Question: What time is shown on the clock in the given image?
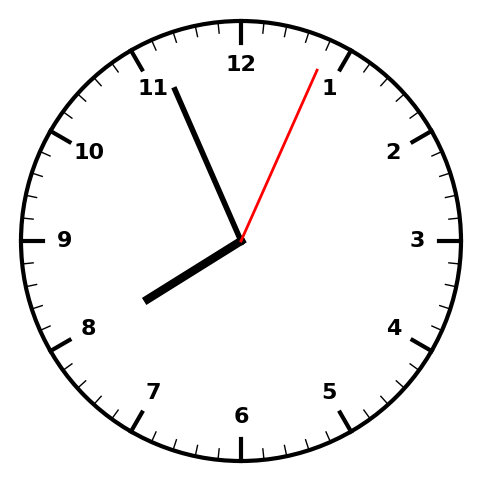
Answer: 07:56:04